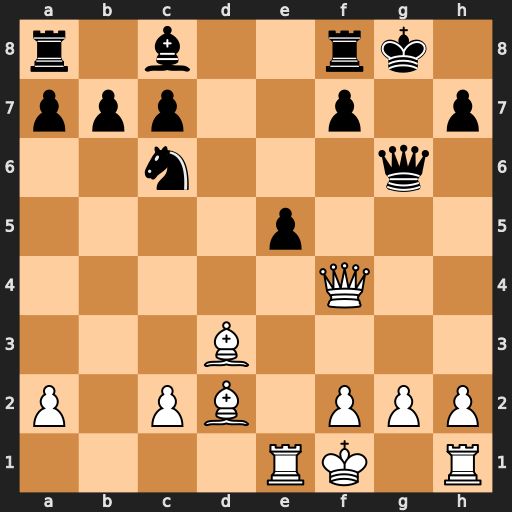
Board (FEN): r1b2rk1/ppp2p1p/2n3q1/4p3/5Q2/3B4/P1PB1PPP/4RK1R
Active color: w
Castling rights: -
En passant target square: -
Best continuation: Rxe5 Nxe5 Bxg6